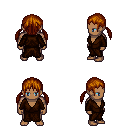
a pixel art fantasy rpg character, male body template, human, dark skin, brown robe, teal pants, brunette twin-tailed hairstyle, four views (front, back, left, right), 2x2 character sprite sheet, small pixel art, hard edges, no anti-aliasing